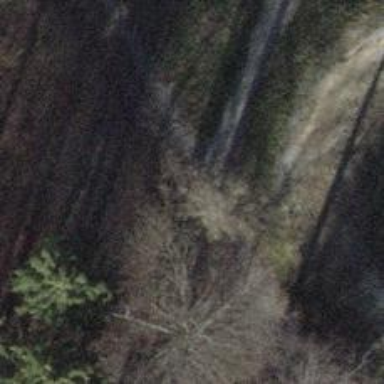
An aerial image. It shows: Dirt track with grade 3 quality.